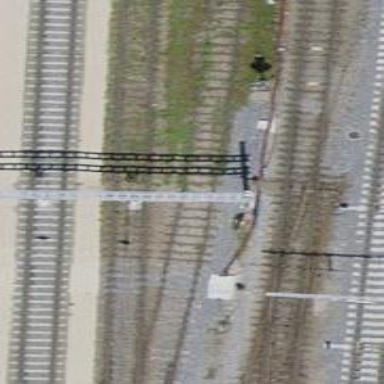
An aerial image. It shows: Single-track railway yard.